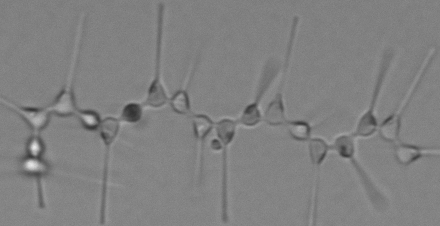
Label: Asterionellopsis_glacialis